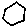
Label: hexagon